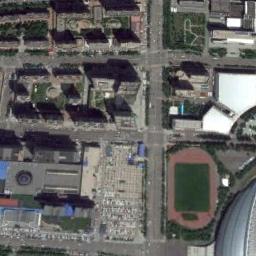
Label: ground_track_field